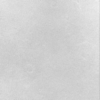
Label: dusty